Aerial crown-view tile of a tropical tree (Barro Colorado Island, Panama), acquired 20240716:
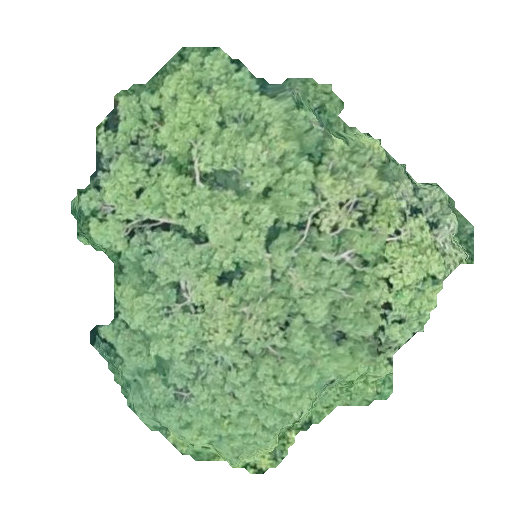
Species: Astronium graveolens
GBIF accepted scientific name: Astronium graveolens
Crown area: 172.735 m²